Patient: sex M, age 17
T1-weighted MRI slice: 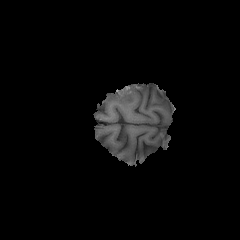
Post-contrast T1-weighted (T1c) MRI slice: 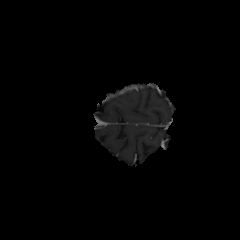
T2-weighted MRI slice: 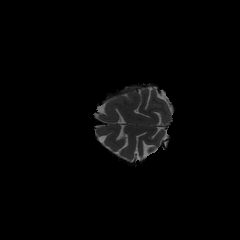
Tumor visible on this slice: no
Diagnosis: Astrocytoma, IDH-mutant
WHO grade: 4